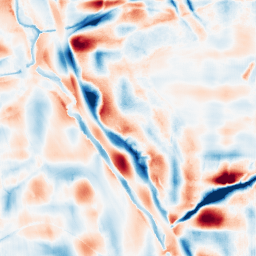
Category: wavelet
Decomposition family: wavelet_dwt
Decomposition parameters: wavelet: sym4
level: 5
Upsampling method: fft_zeropad
Upsampling parameters: scale: 4
Upsampling scale: 4